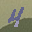
Label: 4